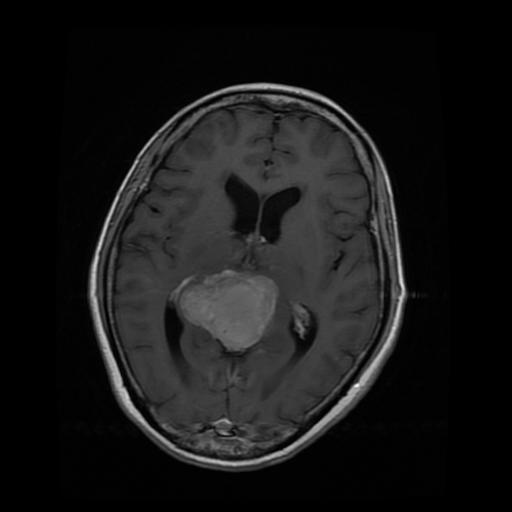
Label: meningioma